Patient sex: M
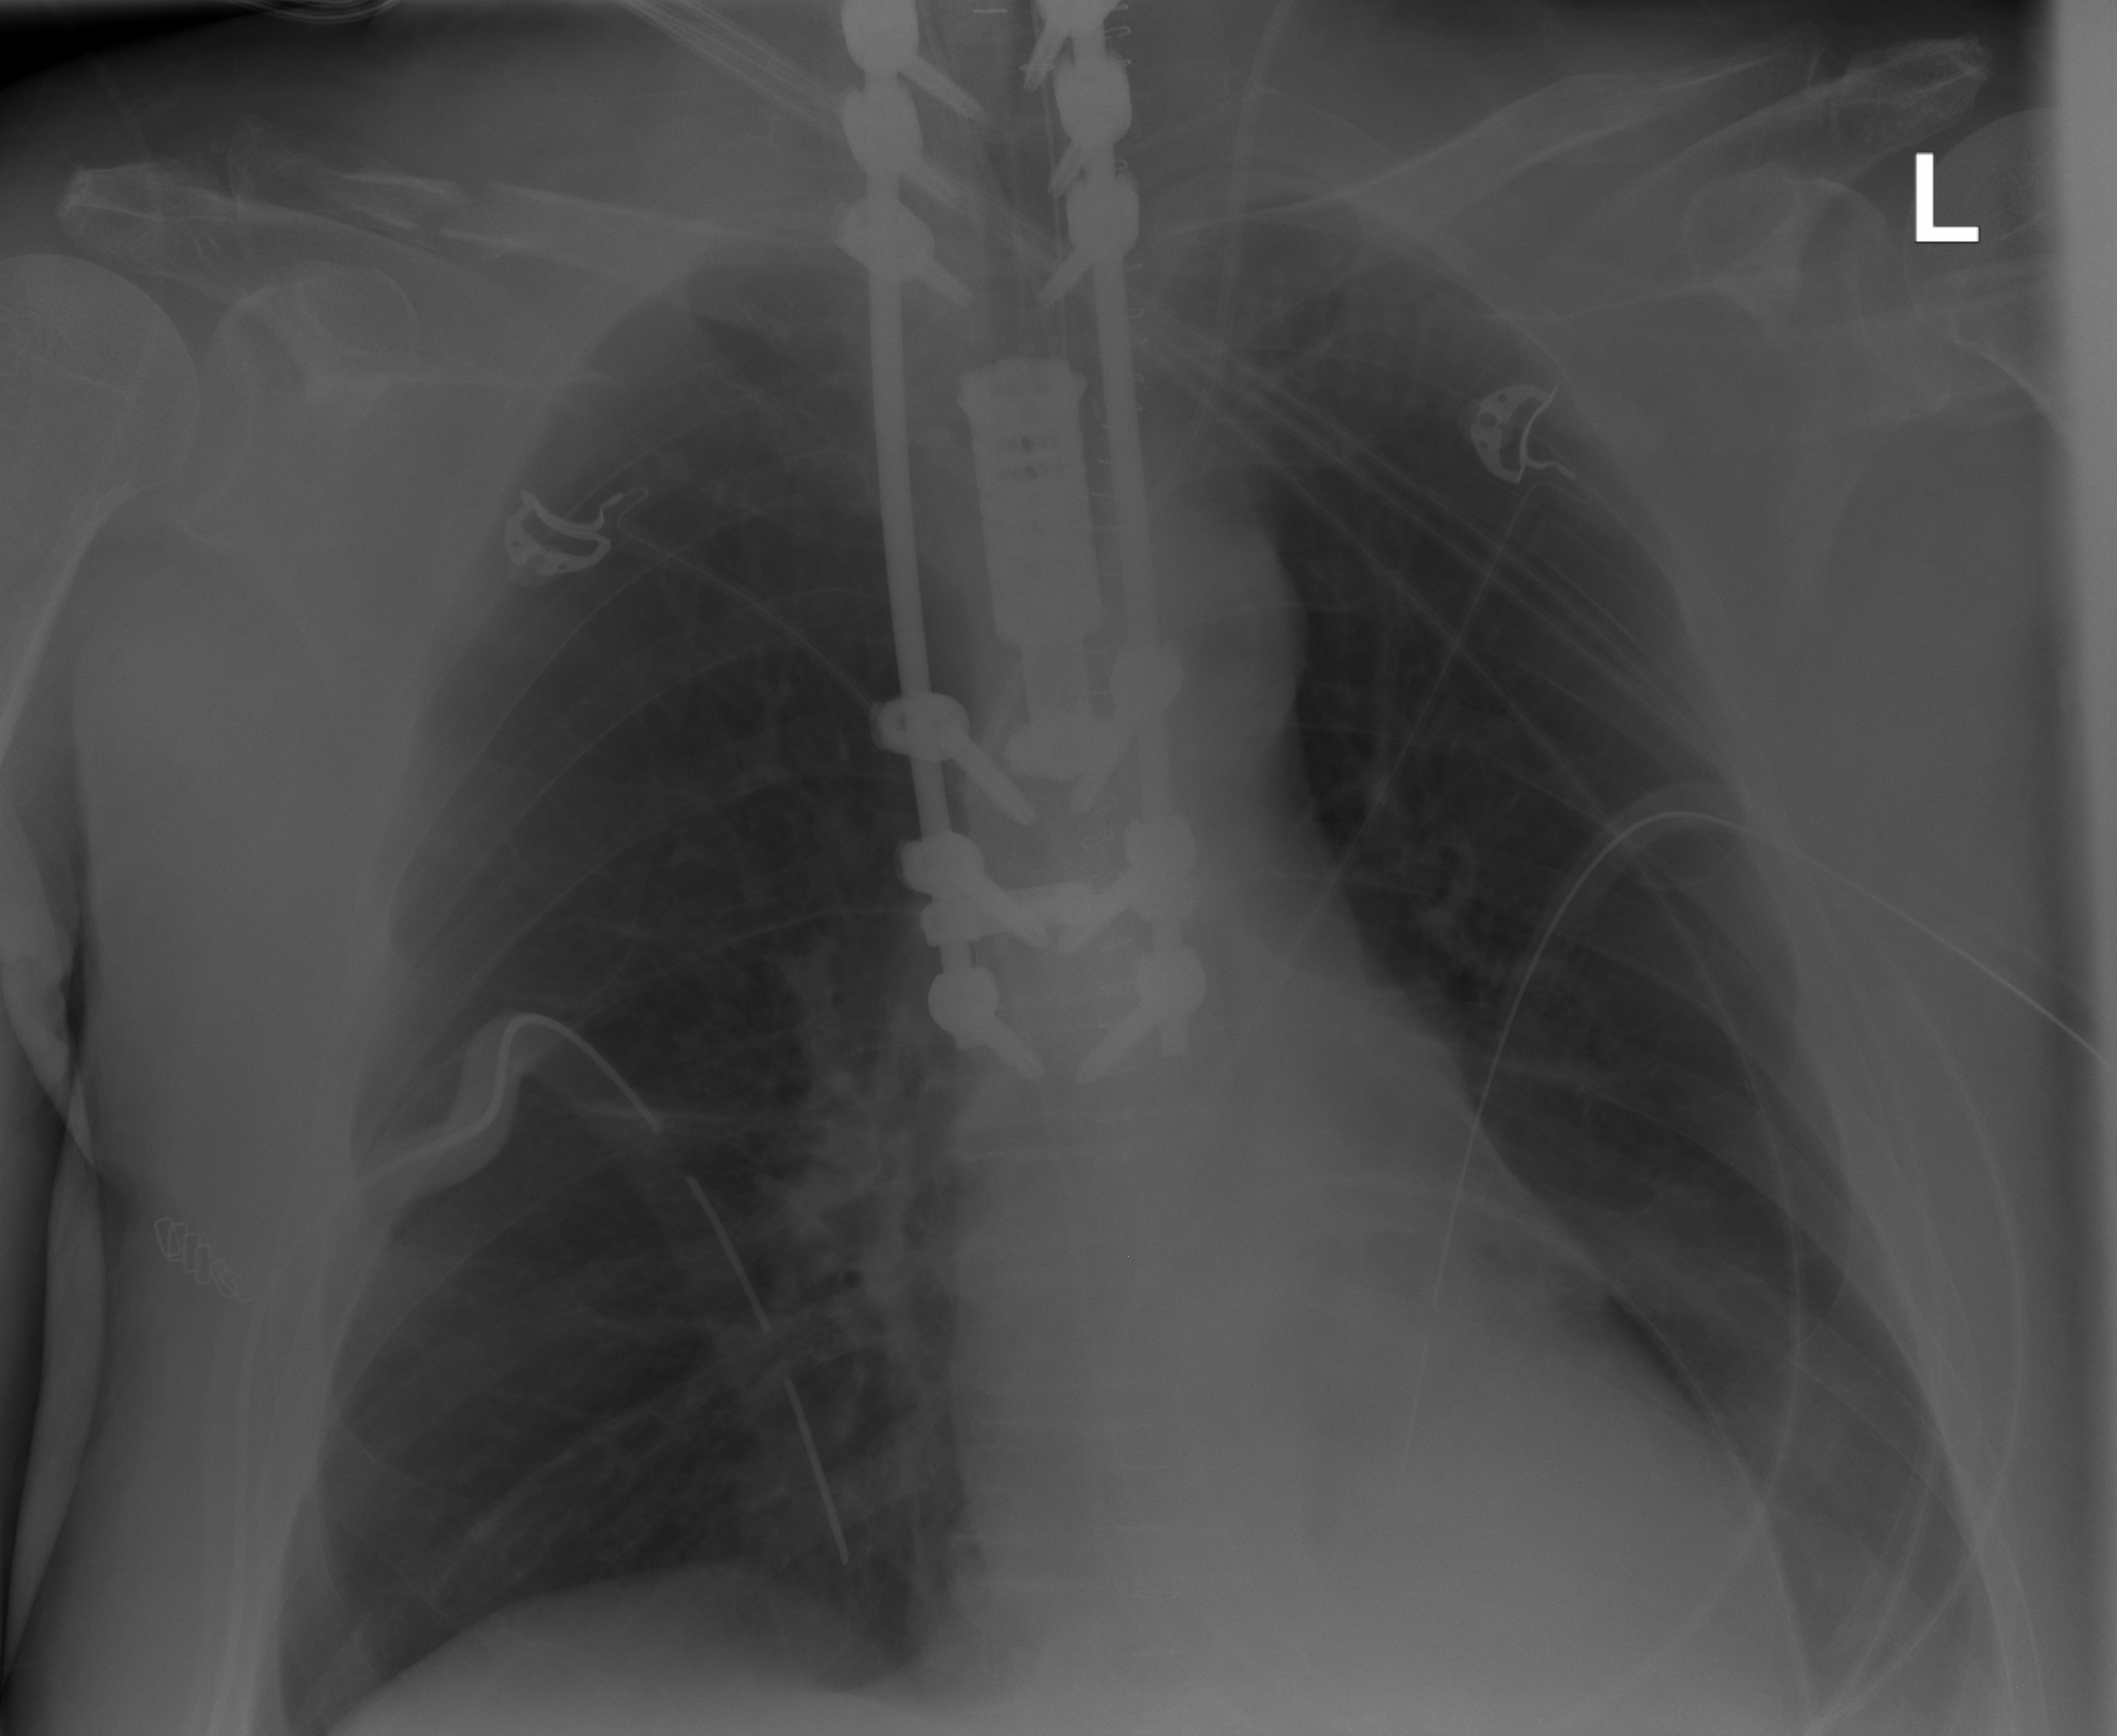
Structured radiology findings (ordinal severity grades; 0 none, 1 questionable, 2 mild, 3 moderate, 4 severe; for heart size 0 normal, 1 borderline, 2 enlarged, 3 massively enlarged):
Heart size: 0
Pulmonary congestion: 0
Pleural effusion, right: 0
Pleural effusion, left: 2
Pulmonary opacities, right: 0
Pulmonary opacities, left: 0
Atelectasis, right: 0
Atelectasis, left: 2